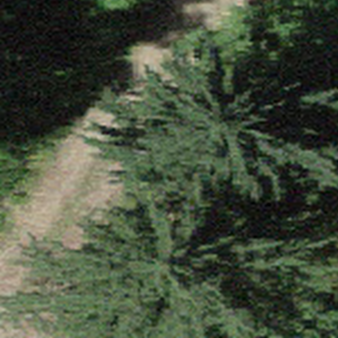
Label: other